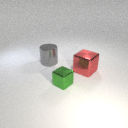
large gray metal cylinder to the left of small green metal cube